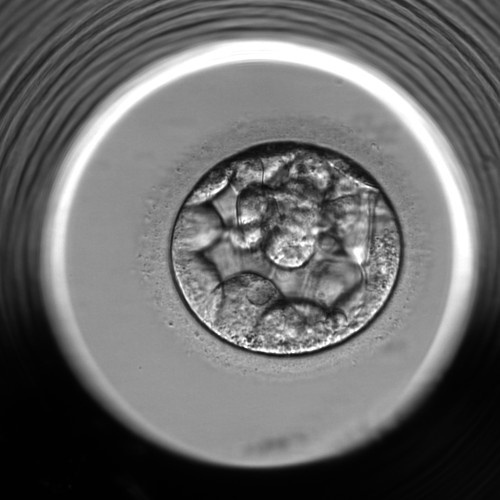
Embryo quality: poor